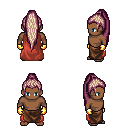
a pixel art fantasy rpg character, male body template, human, dark skin, maroon cape, robe skirt, white blonde extra-long topknot hairstyle, gold gloves, four views (front, back, left, right), 2x2 character sprite sheet, small pixel art, hard edges, no anti-aliasing